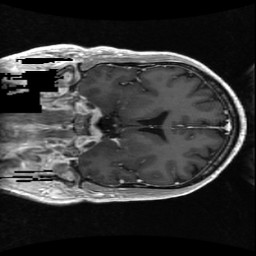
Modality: T1w
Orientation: coronal
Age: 52
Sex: male
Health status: ill